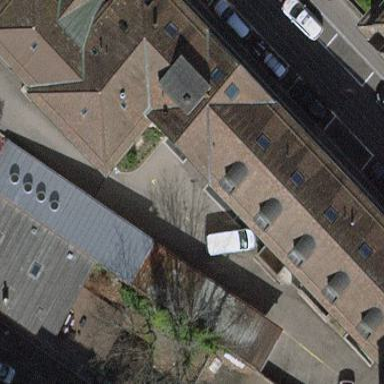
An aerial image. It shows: Hospital building.